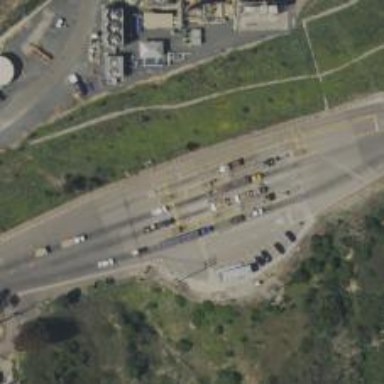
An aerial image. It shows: Weighbridge facility.